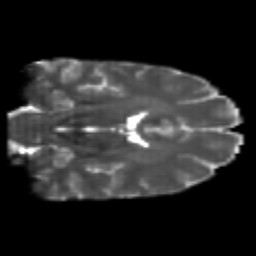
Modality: T2w
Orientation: coronal
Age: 24
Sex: female
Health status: healthy
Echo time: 0.074 s